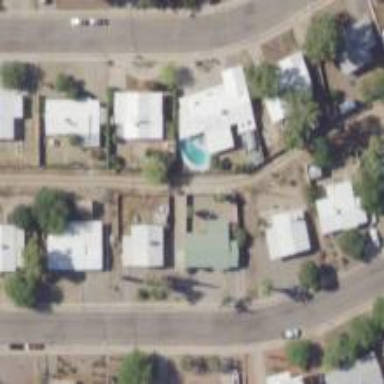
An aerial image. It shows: Alley classified as service road.